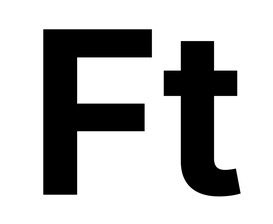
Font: Inter_Bold